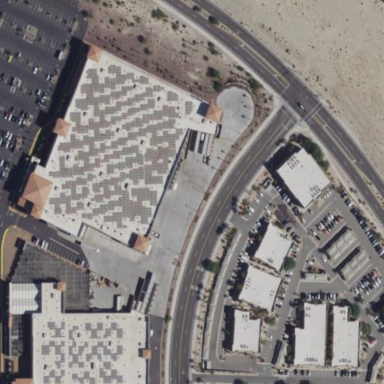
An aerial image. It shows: Commercial building housing wholesale shop.